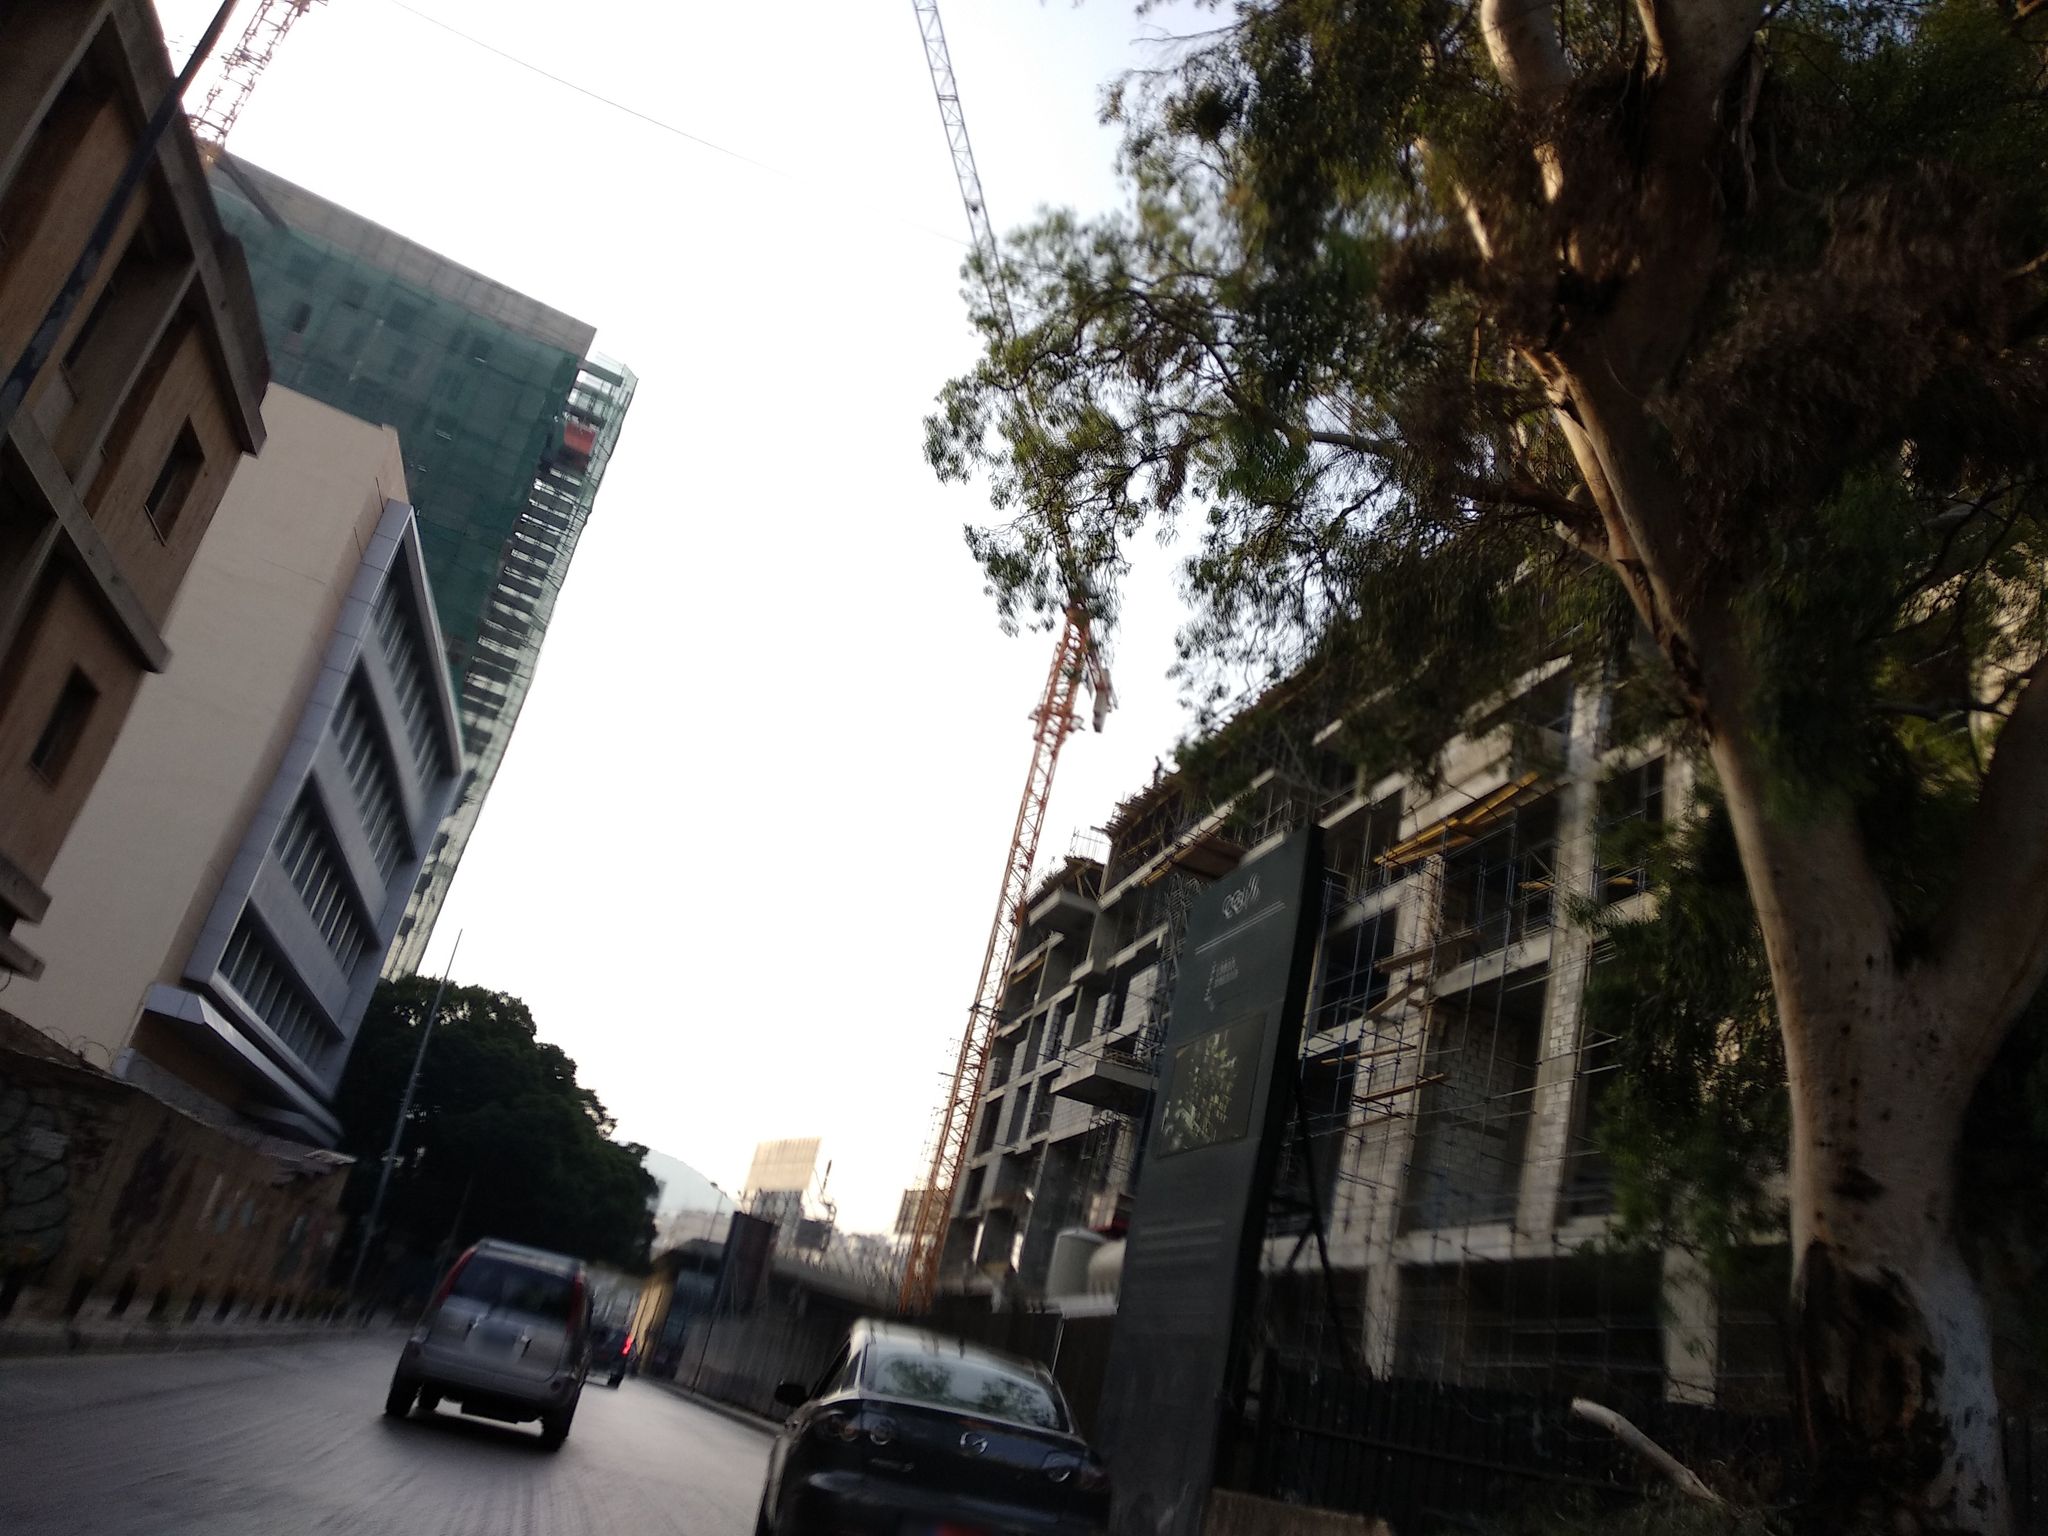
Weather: clear
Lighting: day
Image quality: good
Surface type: driving surface
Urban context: urban centre
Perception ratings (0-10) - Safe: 2.84, Lively: 7.29, Beautiful: 2.64, Boring: 1.45, Depressing: 5.62, Wealthy: 8.51